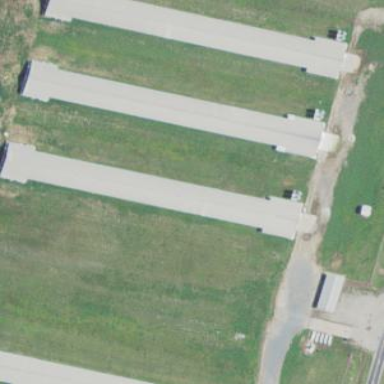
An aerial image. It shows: Farm auxiliary building.